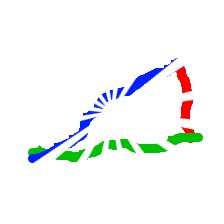
Shape: triangle